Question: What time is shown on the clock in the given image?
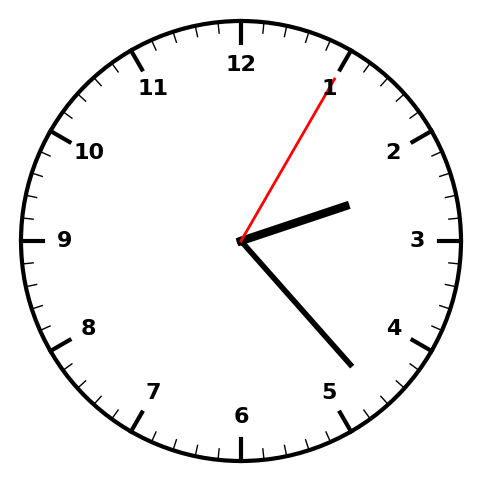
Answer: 02:23:05